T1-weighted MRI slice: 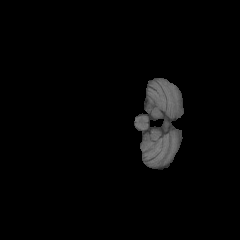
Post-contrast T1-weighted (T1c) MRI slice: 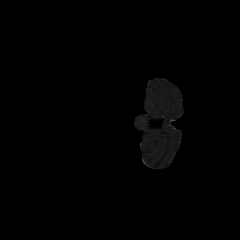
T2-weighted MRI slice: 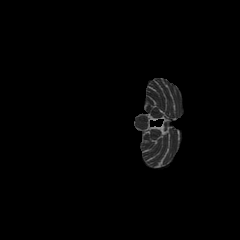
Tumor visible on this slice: no